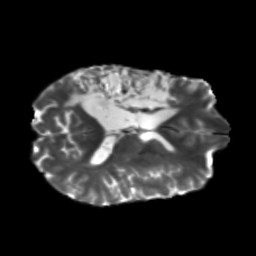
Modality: T2w
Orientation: axial
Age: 41
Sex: male
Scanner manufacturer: siemens
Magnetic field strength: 3 T
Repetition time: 5.47 s
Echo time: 0.0854 s